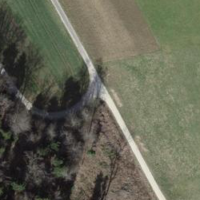
EUNIS habitat code: 52
Species observed at this site:
Carpinus betulus
Filipendula ulmaria